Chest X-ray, PA view. Patient: 42 years old, sex F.
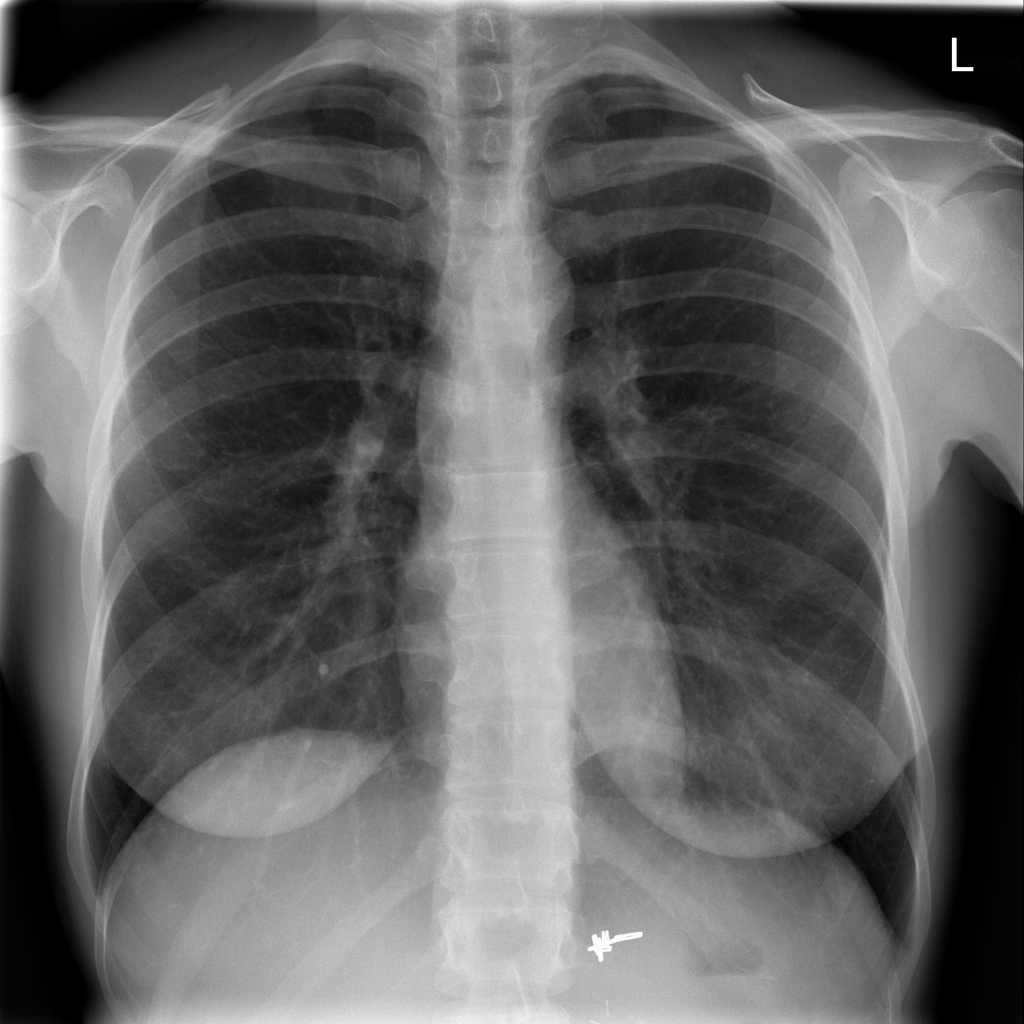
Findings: No Finding